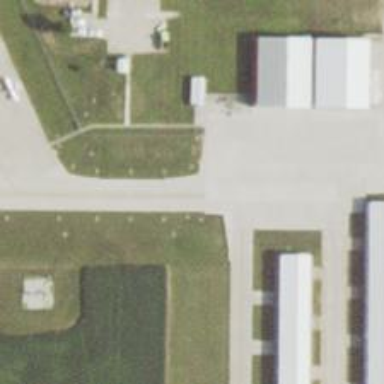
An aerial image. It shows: View of taxiway at the airport.